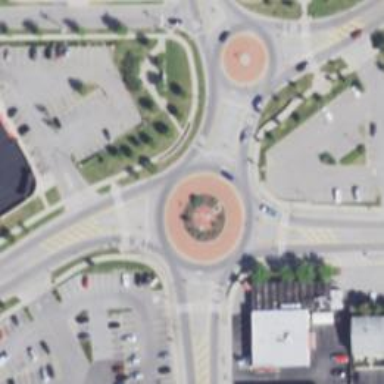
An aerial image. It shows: Secondary road around roundabout.